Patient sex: F
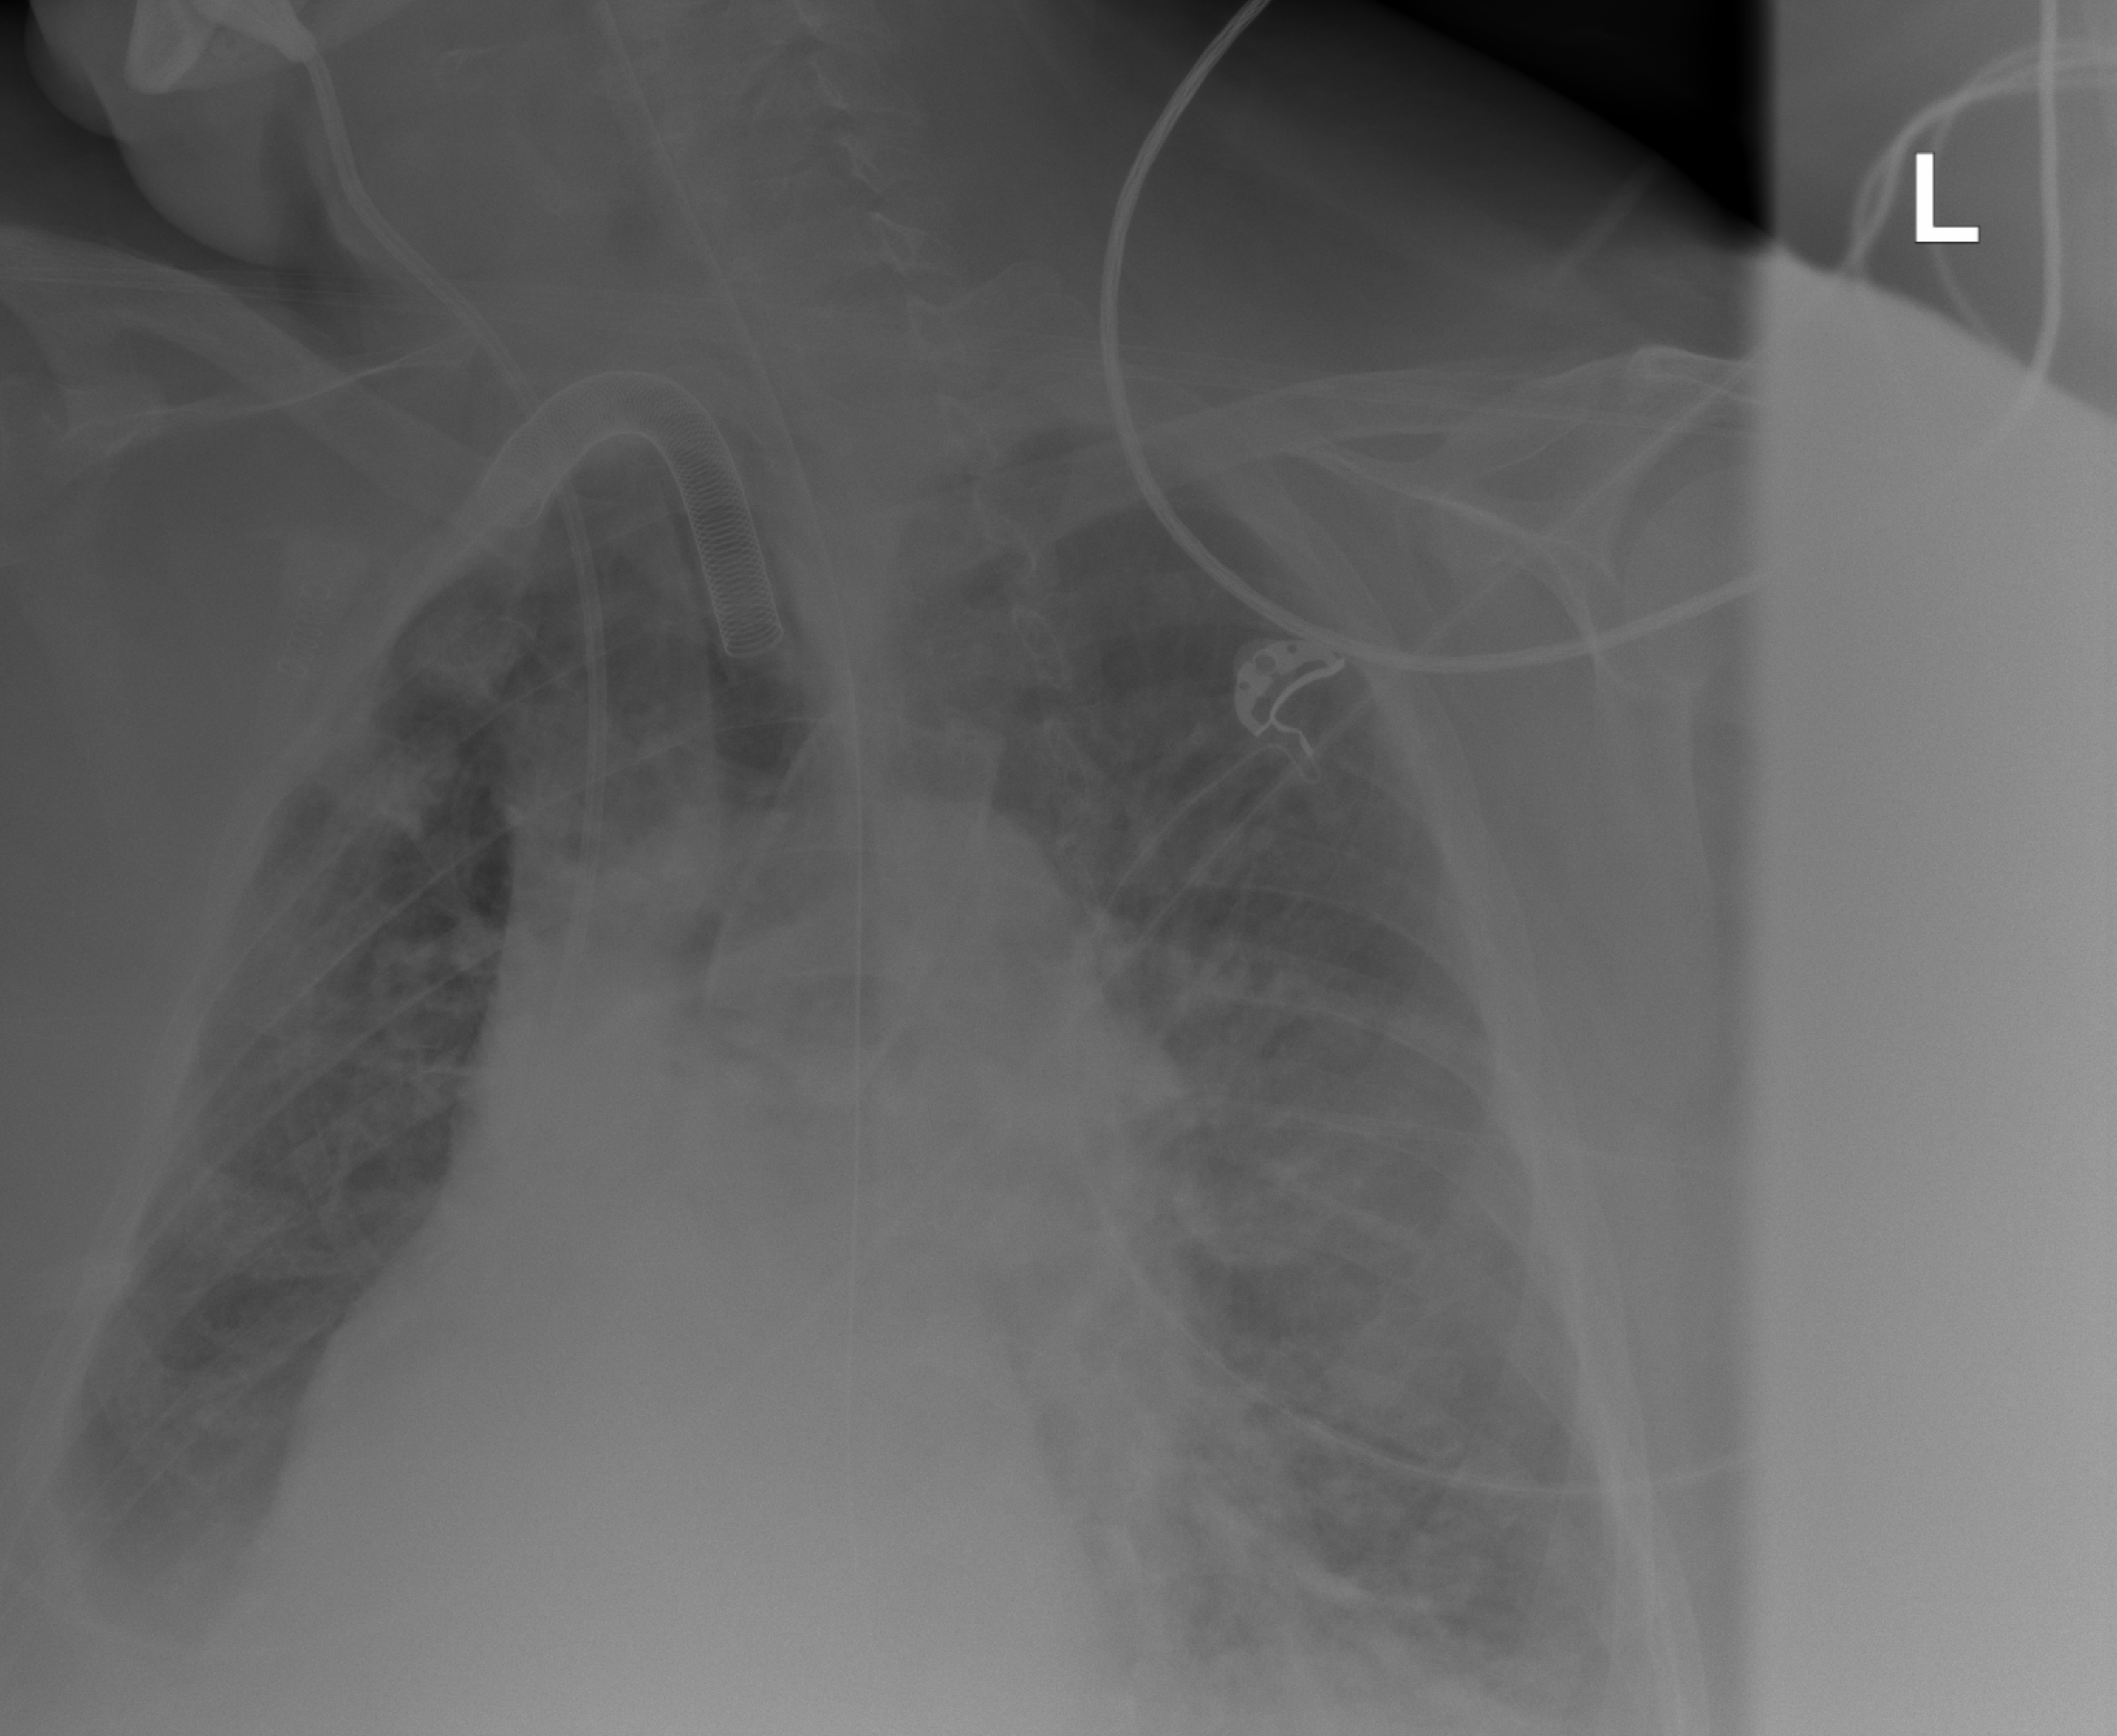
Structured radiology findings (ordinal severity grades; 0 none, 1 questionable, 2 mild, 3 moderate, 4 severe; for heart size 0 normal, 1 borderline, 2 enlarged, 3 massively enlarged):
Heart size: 2
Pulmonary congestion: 2
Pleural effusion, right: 2
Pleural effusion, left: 2
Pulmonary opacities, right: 2
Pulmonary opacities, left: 2
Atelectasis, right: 0
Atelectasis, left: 2